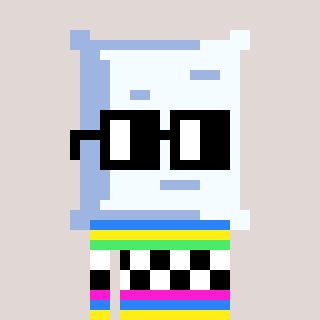
a pixel art character with square black glasses, a pillow-shaped head and a magenta-colored body on a warm background